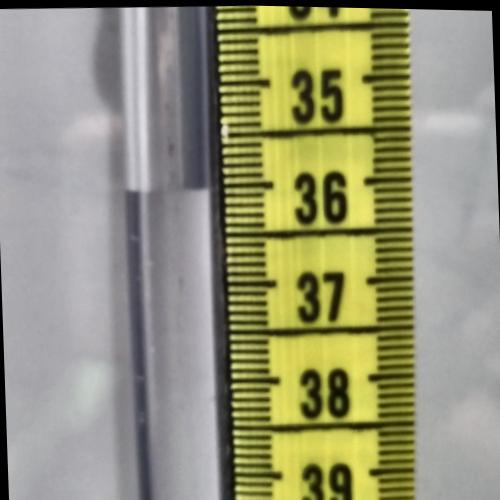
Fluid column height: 36.0 cm